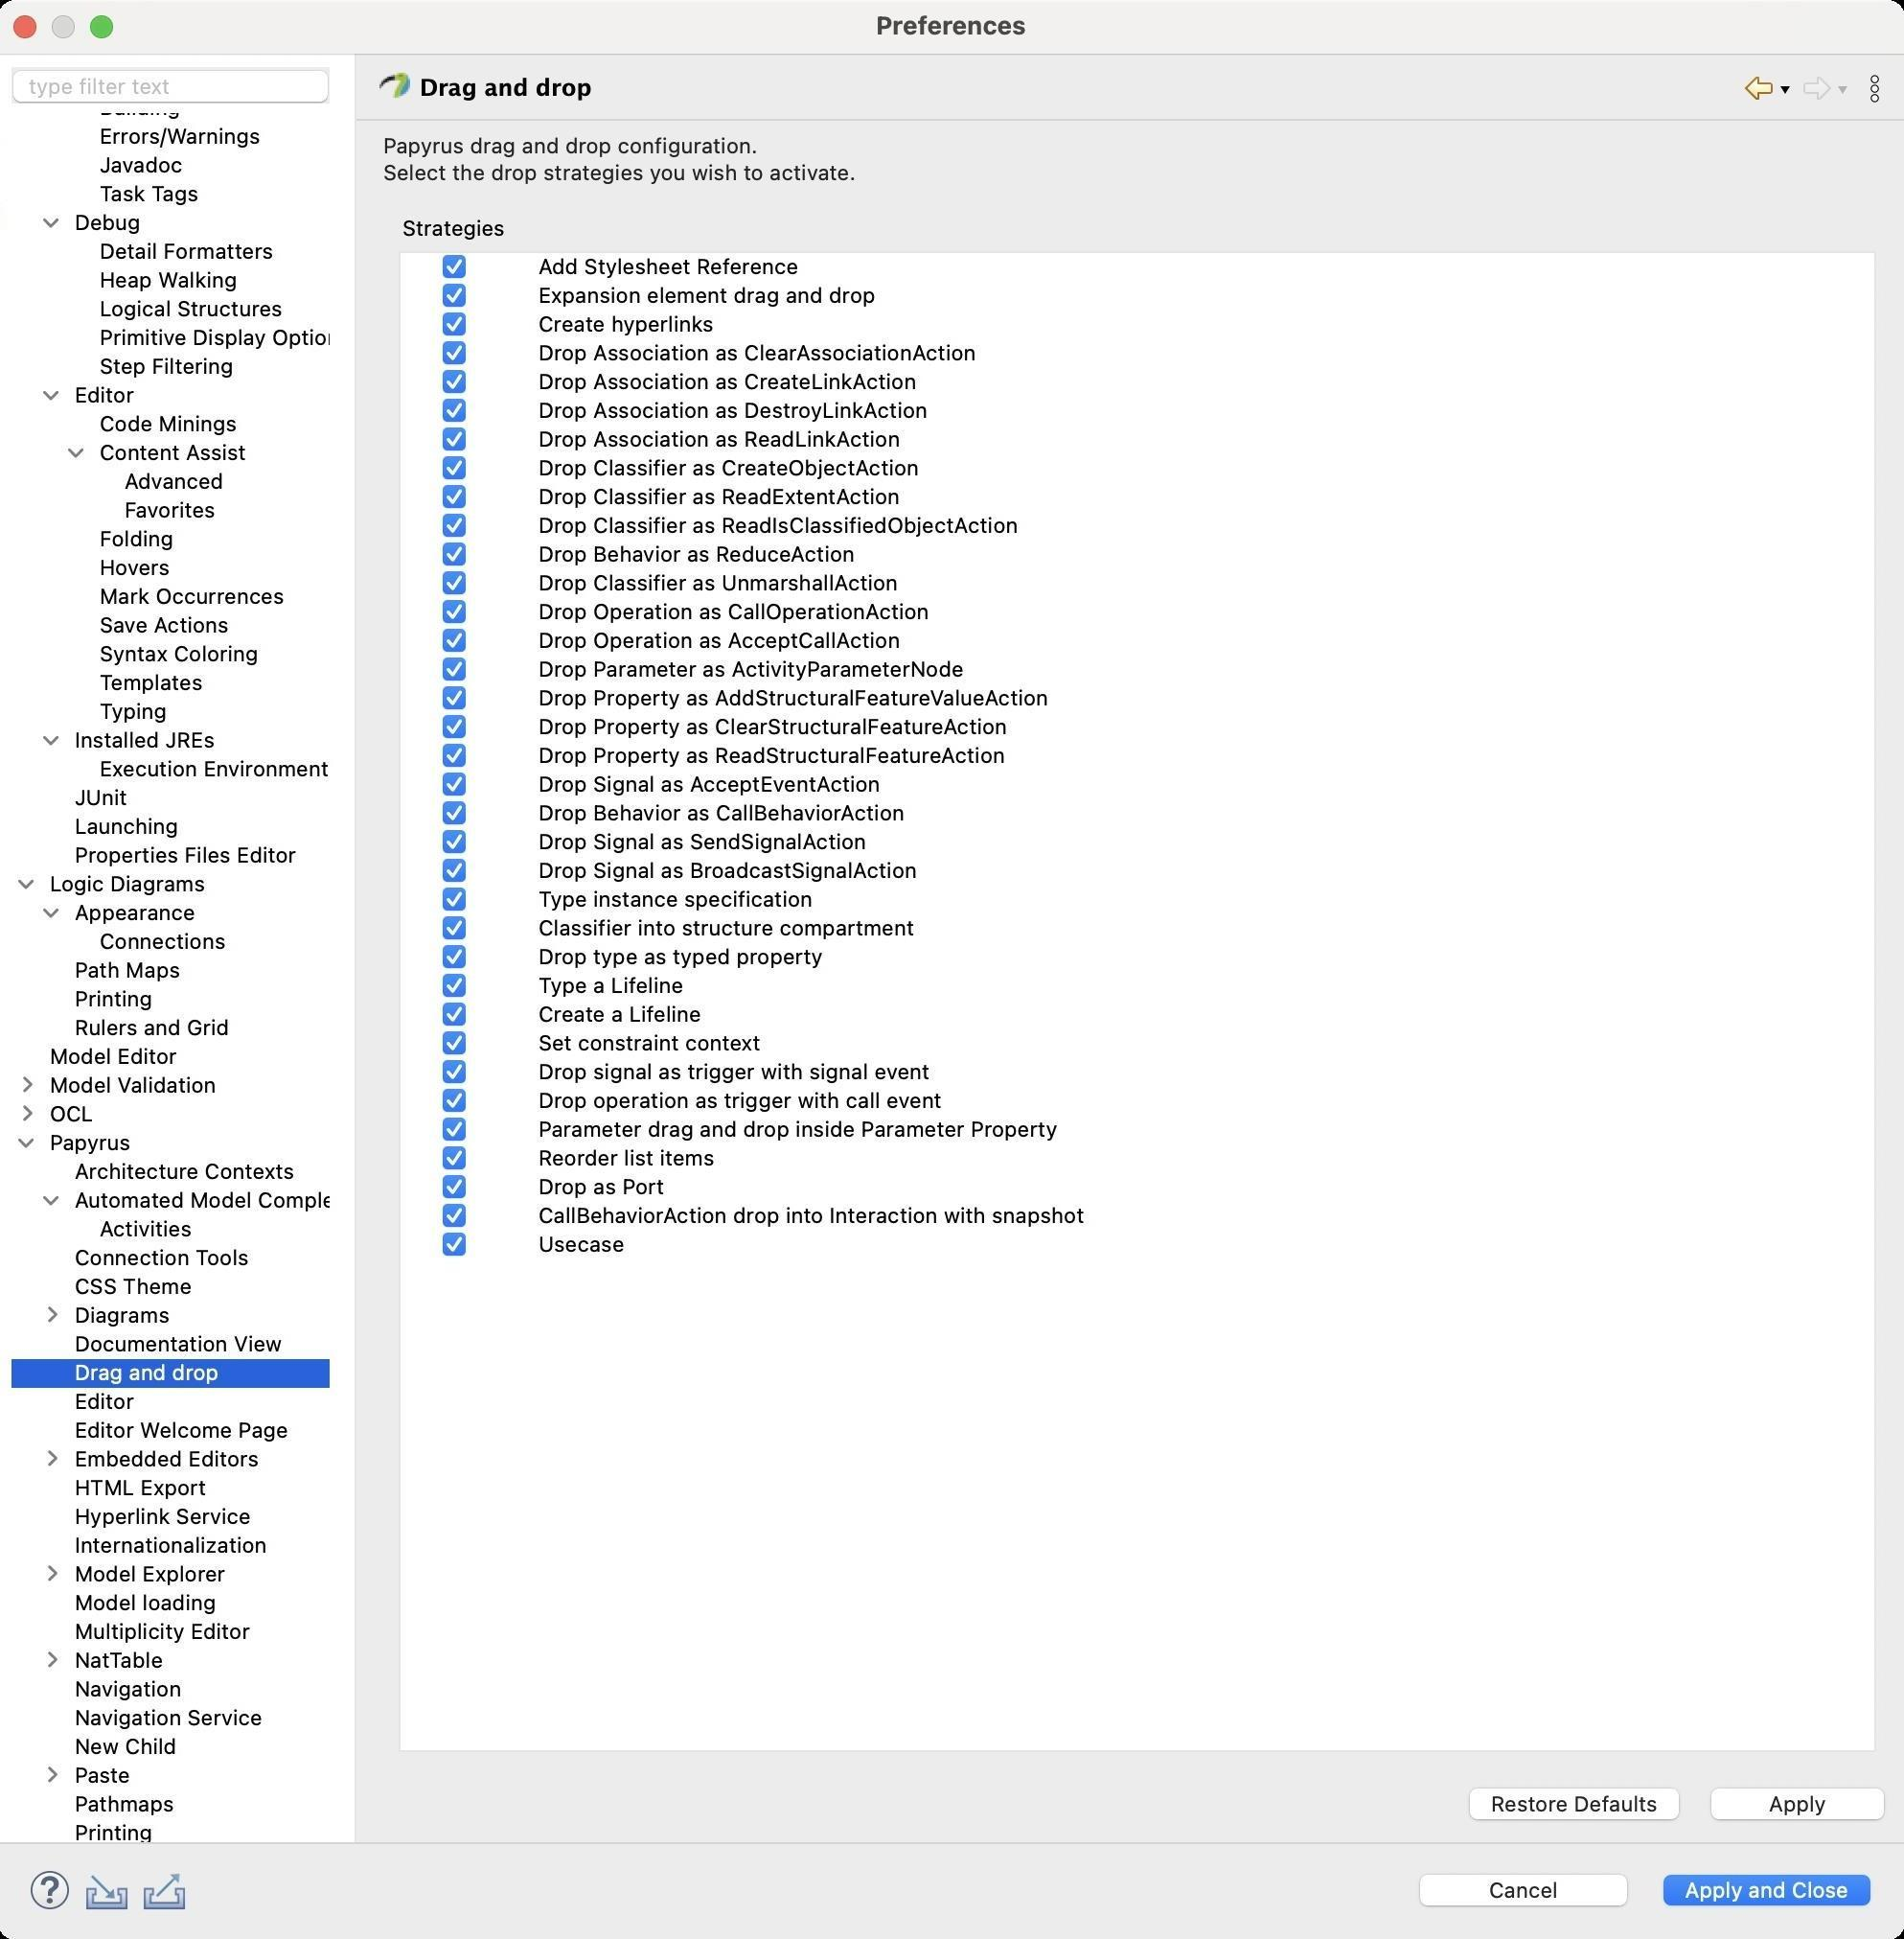
Accessibility tree:
{"name": "Preferences", "role": "AXWindow", "description": null, "role_description": "standard window", "value": null, "position": "480.00;38.00", "size": "995;1012", "children": [{"name": "Apply_and_Close", "role": "AXButton", "description": null, "role_description": "button", "value": null, "position": "863.00;974.00", "size": "120;27", "children": []}, {"name": "Cancel", "role": "AXButton", "description": null, "role_description": "button", "value": null, "position": "736.00;974.00", "size": "120;27", "children": []}, {"name": null, "role": "AXToolbar", "description": null, "role_description": "toolbar", "value": null, "position": "12.00;972.00", "size": "90;30", "children": [{"name": "Help", "role": "AXCheckBox", "description": null, "role_description": "checkbox", "value": 0, "position": "12.00;972.00", "size": "30;30", "children": []}, {"name": "Import", "role": "AXButton", "description": null, "role_description": "button", "value": null, "position": "42.00;972.00", "size": "30;30", "children": []}, {"name": "Export", "role": "AXButton", "description": null, "role_description": "button", "value": null, "position": "72.00;972.00", "size": "30;30", "children": []}]}, {"name": null, "role": "AXScrollArea", "description": null, "role_description": "scroll area", "value": null, "position": "199.00;69.00", "size": "791;887", "children": [{"name": "Apply", "role": "AXButton", "description": null, "role_description": "button", "value": null, "position": "888.00;929.00", "size": "102;27", "children": []}, {"name": "Restore_Defaults", "role": "AXButton", "description": null, "role_description": "button", "value": null, "position": "762.00;929.00", "size": "121;27", "children": []}, {"name": null, "role": "AXScrollArea", "description": null, "role_description": "scroll area", "value": null, "position": "209.00;131.00", "size": "771;783", "children": [{"name": null, "role": "AXOutline", "description": null, "role_description": "outline", "value": null, "position": "210.00;132.00", "size": "769;781", "children": [{"name": null, "role": "AXRow", "description": null, "role_description": "outline row", "value": null, "position": "210.00;132.00", "size": "769;15", "children": [{"name": null, "role": "AXStaticText", "description": null, "role_description": "text", "value": "", "position": "228.00;132.00", "size": "51;14", "children": []}, {"name": null, "role": "AXStaticText", "description": null, "role_description": "text", "value": "Add Stylesheet Reference", "position": "280.00;132.00", "size": "698;14", "children": []}]}, {"name": null, "role": "AXRow", "description": null, "role_description": "outline row", "value": null, "position": "210.00;147.00", "size": "769;15", "children": [{"name": null, "role": "AXStaticText", "description": null, "role_description": "text", "value": "", "position": "228.00;147.00", "size": "51;14", "children": []}, {"name": null, "role": "AXStaticText", "description": null, "role_description": "text", "value": "Expansion element drag and drop", "position": "280.00;147.00", "size": "698;14", "children": []}]}, {"name": null, "role": "AXRow", "description": null, "role_description": "outline row", "value": null, "position": "210.00;162.00", "size": "769;15", "children": [{"name": null, "role": "AXStaticText", "description": null, "role_description": "text", "value": "", "position": "228.00;162.00", "size": "51;14", "children": []}, {"name": null, "role": "AXStaticText", "description": null, "role_description": "text", "value": "Create hyperlinks", "position": "280.00;162.00", "size": "698;14", "children": []}]}, {"name": null, "role": "AXRow", "description": null, "role_description": "outline row", "value": null, "position": "210.00;177.00", "size": "769;15", "children": [{"name": null, "role": "AXStaticText", "description": null, "role_description": "text", "value": "", "position": "228.00;177.00", "size": "51;14", "children": []}, {"name": null, "role": "AXStaticText", "description": null, "role_description": "text", "value": "Drop Association as ClearAssociationAction", "position": "280.00;177.00", "size": "698;14", "children": []}]}, {"name": null, "role": "AXRow", "description": null, "role_description": "outline row", "value": null, "position": "210.00;192.00", "size": "769;15", "children": [{"name": null, "role": "AXStaticText", "description": null, "role_description": "text", "value": "", "position": "228.00;192.00", "size": "51;14", "children": []}, {"name": null, "role": "AXStaticText", "description": null, "role_description": "text", "value": "Drop Association as CreateLinkAction", "position": "280.00;192.00", "size": "698;14", "children": []}]}, {"name": null, "role": "AXRow", "description": null, "role_description": "outline row", "value": null, "position": "210.00;207.00", "size": "769;15", "children": [{"name": null, "role": "AXStaticText", "description": null, "role_description": "text", "value": "", "position": "228.00;207.00", "size": "51;14", "children": []}, {"name": null, "role": "AXStaticText", "description": null, "role_description": "text", "value": "Drop Association as DestroyLinkAction", "position": "280.00;207.00", "size": "698;14", "children": []}]}, {"name": null, "role": "AXRow", "description": null, "role_description": "outline row", "value": null, "position": "210.00;222.00", "size": "769;15", "children": [{"name": null, "role": "AXStaticText", "description": null, "role_description": "text", "value": "", "position": "228.00;222.00", "size": "51;14", "children": []}, {"name": null, "role": "AXStaticText", "description": null, "role_description": "text", "value": "Drop Association as ReadLinkAction", "position": "280.00;222.00", "size": "698;14", "children": []}]}, {"name": null, "role": "AXRow", "description": null, "role_description": "outline row", "value": null, "position": "210.00;237.00", "size": "769;15", "children": [{"name": null, "role": "AXStaticText", "description": null, "role_description": "text", "value": "", "position": "228.00;237.00", "size": "51;14", "children": []}, {"name": null, "role": "AXStaticText", "description": null, "role_description": "text", "value": "Drop Classifier as CreateObjectAction", "position": "280.00;237.00", "size": "698;14", "children": []}]}, {"name": null, "role": "AXRow", "description": null, "role_description": "outline row", "value": null, "position": "210.00;252.00", "size": "769;15", "children": [{"name": null, "role": "AXStaticText", "description": null, "role_description": "text", "value": "", "position": "228.00;252.00", "size": "51;14", "children": []}, {"name": null, "role": "AXStaticText", "description": null, "role_description": "text", "value": "Drop Classifier as ReadExtentAction", "position": "280.00;252.00", "size": "698;14", "children": []}]}, {"name": null, "role": "AXRow", "description": null, "role_description": "outline row", "value": null, "position": "210.00;267.00", "size": "769;15", "children": [{"name": null, "role": "AXStaticText", "description": null, "role_description": "text", "value": "", "position": "228.00;267.00", "size": "51;14", "children": []}, {"name": null, "role": "AXStaticText", "description": null, "role_description": "text", "value": "Drop Classifier as ReadIsClassifiedObjectAction", "position": "280.00;267.00", "size": "698;14", "children": []}]}, {"name": null, "role": "AXRow", "description": null, "role_description": "outline row", "value": null, "position": "210.00;282.00", "size": "769;15", "children": [{"name": null, "role": "AXStaticText", "description": null, "role_description": "text", "value": "", "position": "228.00;282.00", "size": "51;14", "children": []}, {"name": null, "role": "AXStaticText", "description": null, "role_description": "text", "value": "Drop Behavior as ReduceAction", "position": "280.00;282.00", "size": "698;14", "children": []}]}, {"name": null, "role": "AXRow", "description": null, "role_description": "outline row", "value": null, "position": "210.00;297.00", "size": "769;15", "children": [{"name": null, "role": "AXStaticText", "description": null, "role_description": "text", "value": "", "position": "228.00;297.00", "size": "51;14", "children": []}, {"name": null, "role": "AXStaticText", "description": null, "role_description": "text", "value": "Drop Classifier as UnmarshallAction", "position": "280.00;297.00", "size": "698;14", "children": []}]}, {"name": null, "role": "AXRow", "description": null, "role_description": "outline row", "value": null, "position": "210.00;312.00", "size": "769;15", "children": [{"name": null, "role": "AXStaticText", "description": null, "role_description": "text", "value": "", "position": "228.00;312.00", "size": "51;14", "children": []}, {"name": null, "role": "AXStaticText", "description": null, "role_description": "text", "value": "Drop Operation as CallOperationAction", "position": "280.00;312.00", "size": "698;14", "children": []}]}, {"name": null, "role": "AXRow", "description": null, "role_description": "outline row", "value": null, "position": "210.00;327.00", "size": "769;15", "children": [{"name": null, "role": "AXStaticText", "description": null, "role_description": "text", "value": "", "position": "228.00;327.00", "size": "51;14", "children": []}, {"name": null, "role": "AXStaticText", "description": null, "role_description": "text", "value": "Drop Operation as AcceptCallAction", "position": "280.00;327.00", "size": "698;14", "children": []}]}, {"name": null, "role": "AXRow", "description": null, "role_description": "outline row", "value": null, "position": "210.00;342.00", "size": "769;15", "children": [{"name": null, "role": "AXStaticText", "description": null, "role_description": "text", "value": "", "position": "228.00;342.00", "size": "51;14", "children": []}, {"name": null, "role": "AXStaticText", "description": null, "role_description": "text", "value": "Drop Parameter as ActivityParameterNode", "position": "280.00;342.00", "size": "698;14", "children": []}]}, {"name": null, "role": "AXRow", "description": null, "role_description": "outline row", "value": null, "position": "210.00;357.00", "size": "769;15", "children": [{"name": null, "role": "AXStaticText", "description": null, "role_description": "text", "value": "", "position": "228.00;357.00", "size": "51;14", "children": []}, {"name": null, "role": "AXStaticText", "description": null, "role_description": "text", "value": "Drop Property as AddStructuralFeatureValueAction", "position": "280.00;357.00", "size": "698;14", "children": []}]}, {"name": null, "role": "AXRow", "description": null, "role_description": "outline row", "value": null, "position": "210.00;372.00", "size": "769;15", "children": [{"name": null, "role": "AXStaticText", "description": null, "role_description": "text", "value": "", "position": "228.00;372.00", "size": "51;14", "children": []}, {"name": null, "role": "AXStaticText", "description": null, "role_description": "text", "value": "Drop Property as ClearStructuralFeatureAction", "position": "280.00;372.00", "size": "698;14", "children": []}]}, {"name": null, "role": "AXRow", "description": null, "role_description": "outline row", "value": null, "position": "210.00;387.00", "size": "769;15", "children": [{"name": null, "role": "AXStaticText", "description": null, "role_description": "text", "value": "", "position": "228.00;387.00", "size": "51;14", "children": []}, {"name": null, "role": "AXStaticText", "description": null, "role_description": "text", "value": "Drop Property as ReadStructuralFeatureAction", "position": "280.00;387.00", "size": "698;14", "children": []}]}, {"name": null, "role": "AXRow", "description": null, "role_description": "outline row", "value": null, "position": "210.00;402.00", "size": "769;15", "children": [{"name": null, "role": "AXStaticText", "description": null, "role_description": "text", "value": "", "position": "228.00;402.00", "size": "51;14", "children": []}, {"name": null, "role": "AXStaticText", "description": null, "role_description": "text", "value": "Drop Signal as AcceptEventAction", "position": "280.00;402.00", "size": "698;14", "children": []}]}, {"name": null, "role": "AXRow", "description": null, "role_description": "outline row", "value": null, "position": "210.00;417.00", "size": "769;15", "children": [{"name": null, "role": "AXStaticText", "description": null, "role_description": "text", "value": "", "position": "228.00;417.00", "size": "51;14", "children": []}, {"name": null, "role": "AXStaticText", "description": null, "role_description": "text", "value": "Drop Behavior as CallBehaviorAction", "position": "280.00;417.00", "size": "698;14", "children": []}]}, {"name": null, "role": "AXRow", "description": null, "role_description": "outline row", "value": null, "position": "210.00;432.00", "size": "769;15", "children": [{"name": null, "role": "AXStaticText", "description": null, "role_description": "text", "value": "", "position": "228.00;432.00", "size": "51;14", "children": []}, {"name": null, "role": "AXStaticText", "description": null, "role_description": "text", "value": "Drop Signal as SendSignalAction", "position": "280.00;432.00", "size": "698;14", "children": []}]}, {"name": null, "role": "AXRow", "description": null, "role_description": "outline row", "value": null, "position": "210.00;447.00", "size": "769;15", "children": [{"name": null, "role": "AXStaticText", "description": null, "role_description": "text", "value": "", "position": "228.00;447.00", "size": "51;14", "children": []}, {"name": null, "role": "AXStaticText", "description": null, "role_description": "text", "value": "Drop Signal as BroadcastSignalAction", "position": "280.00;447.00", "size": "698;14", "children": []}]}, {"name": null, "role": "AXRow", "description": null, "role_description": "outline row", "value": null, "position": "210.00;462.00", "size": "769;15", "children": [{"name": null, "role": "AXStaticText", "description": null, "role_description": "text", "value": "", "position": "228.00;462.00", "size": "51;14", "children": []}, {"name": null, "role": "AXStaticText", "description": null, "role_description": "text", "value": "Type instance specification", "position": "280.00;462.00", "size": "698;14", "children": []}]}, {"name": null, "role": "AXRow", "description": null, "role_description": "outline row", "value": null, "position": "210.00;477.00", "size": "769;15", "children": [{"name": null, "role": "AXStaticText", "description": null, "role_description": "text", "value": "", "position": "228.00;477.00", "size": "51;14", "children": []}, {"name": null, "role": "AXStaticText", "description": null, "role_description": "text", "value": "Classifier into structure compartment", "position": "280.00;477.00", "size": "698;14", "children": []}]}, {"name": null, "role": "AXRow", "description": null, "role_description": "outline row", "value": null, "position": "210.00;492.00", "size": "769;15", "children": [{"name": null, "role": "AXStaticText", "description": null, "role_description": "text", "value": "", "position": "228.00;492.00", "size": "51;14", "children": []}, {"name": null, "role": "AXStaticText", "description": null, "role_description": "text", "value": "Drop type as typed property", "position": "280.00;492.00", "size": "698;14", "children": []}]}, {"name": null, "role": "AXRow", "description": null, "role_description": "outline row", "value": null, "position": "210.00;507.00", "size": "769;15", "children": [{"name": null, "role": "AXStaticText", "description": null, "role_description": "text", "value": "", "position": "228.00;507.00", "size": "51;14", "children": []}, {"name": null, "role": "AXStaticText", "description": null, "role_description": "text", "value": "Type a Lifeline", "position": "280.00;507.00", "size": "698;14", "children": []}]}, {"name": null, "role": "AXRow", "description": null, "role_description": "outline row", "value": null, "position": "210.00;522.00", "size": "769;15", "children": [{"name": null, "role": "AXStaticText", "description": null, "role_description": "text", "value": "", "position": "228.00;522.00", "size": "51;14", "children": []}, {"name": null, "role": "AXStaticText", "description": null, "role_description": "text", "value": "Create a Lifeline", "position": "280.00;522.00", "size": "698;14", "children": []}]}, {"name": null, "role": "AXRow", "description": null, "role_description": "outline row", "value": null, "position": "210.00;537.00", "size": "769;15", "children": [{"name": null, "role": "AXStaticText", "description": null, "role_description": "text", "value": "", "position": "228.00;537.00", "size": "51;14", "children": []}, {"name": null, "role": "AXStaticText", "description": null, "role_description": "text", "value": "Set constraint context", "position": "280.00;537.00", "size": "698;14", "children": []}]}, {"name": null, "role": "AXRow", "description": null, "role_description": "outline row", "value": null, "position": "210.00;552.00", "size": "769;15", "children": [{"name": null, "role": "AXStaticText", "description": null, "role_description": "text", "value": "", "position": "228.00;552.00", "size": "51;14", "children": []}, {"name": null, "role": "AXStaticText", "description": null, "role_description": "text", "value": "Drop signal as trigger with signal event", "position": "280.00;552.00", "size": "698;14", "children": []}]}, {"name": null, "role": "AXRow", "description": null, "role_description": "outline row", "value": null, "position": "210.00;567.00", "size": "769;15", "children": [{"name": null, "role": "AXStaticText", "description": null, "role_description": "text", "value": "", "position": "228.00;567.00", "size": "51;14", "children": []}, {"name": null, "role": "AXStaticText", "description": null, "role_description": "text", "value": "Drop operation as trigger with call event", "position": "280.00;567.00", "size": "698;14", "children": []}]}, {"name": null, "role": "AXRow", "description": null, "role_description": "outline row", "value": null, "position": "210.00;582.00", "size": "769;15", "children": [{"name": null, "role": "AXStaticText", "description": null, "role_description": "text", "value": "", "position": "228.00;582.00", "size": "51;14", "children": []}, {"name": null, "role": "AXStaticText", "description": null, "role_description": "text", "value": "Parameter drag and drop inside Parameter Property", "position": "280.00;582.00", "size": "698;14", "children": []}]}, {"name": null, "role": "AXRow", "description": null, "role_description": "outline row", "value": null, "position": "210.00;597.00", "size": "769;15", "children": [{"name": null, "role": "AXStaticText", "description": null, "role_description": "text", "value": "", "position": "228.00;597.00", "size": "51;14", "children": []}, {"name": null, "role": "AXStaticText", "description": null, "role_description": "text", "value": "Reorder list items", "position": "280.00;597.00", "size": "698;14", "children": []}]}, {"name": null, "role": "AXRow", "description": null, "role_description": "outline row", "value": null, "position": "210.00;612.00", "size": "769;15", "children": [{"name": null, "role": "AXStaticText", "description": null, "role_description": "text", "value": "", "position": "228.00;612.00", "size": "51;14", "children": []}, {"name": null, "role": "AXStaticText", "description": null, "role_description": "text", "value": "Drop as Port", "position": "280.00;612.00", "size": "698;14", "children": []}]}, {"name": null, "role": "AXRow", "description": null, "role_description": "outline row", "value": null, "position": "210.00;627.00", "size": "769;15", "children": [{"name": null, "role": "AXStaticText", "description": null, "role_description": "text", "value": "", "position": "228.00;627.00", "size": "51;14", "children": []}, {"name": null, "role": "AXStaticText", "description": null, "role_description": "text", "value": "CallBehaviorAction drop into Interaction with snapshot", "position": "280.00;627.00", "size": "698;14", "children": []}]}, {"name": null, "role": "AXRow", "description": null, "role_description": "outline row", "value": null, "position": "210.00;642.00", "size": "769;15", "children": [{"name": null, "role": "AXStaticText", "description": null, "role_description": "text", "value": "", "position": "228.00;642.00", "size": "51;14", "children": []}, {"name": null, "role": "AXStaticText", "description": null, "role_description": "text", "value": "Usecase", "position": "280.00;642.00", "size": "698;14", "children": []}]}, {"name": null, "role": "AXColumn", "description": null, "role_description": "column", "value": null, "position": "210.00;132.00", "size": "70;781", "children": []}, {"name": null, "role": "AXColumn", "description": null, "role_description": "column", "value": null, "position": "280.00;132.00", "size": "699;781", "children": []}]}]}, {"name": null, "role": "AXStaticText", "description": null, "role_description": "text", "value": "Strategies", "position": "209.00;112.00", "size": "766;14", "children": []}, {"name": null, "role": "AXStaticText", "description": null, "role_description": "text", "value": "Papyrus drag and drop configuration.\nSelect the drop strategies you wish to activate.", "position": "199.00;69.00", "size": "791;28", "children": []}]}, {"name": null, "role": "AXToolbar", "description": "", "role_description": "toolbar", "value": null, "position": "908.00;35.00", "size": "82;22", "children": [{"name": "Back_to_Documentation_View", "role": "AXMenuButton", "description": null, "role_description": "menu button", "value": null, "position": "908.00;35.00", "size": "22;22", "children": []}, {"name": "Forward", "role": "AXMenuButton", "description": null, "role_description": "menu button", "value": null, "position": "938.00;35.00", "size": "22;22", "children": []}, {"name": "Additional_Dialog_Actions", "role": "AXButton", "description": null, "role_description": "button", "value": null, "position": "968.00;35.00", "size": "22;22", "children": []}]}, {"name": null, "role": "AXStaticText", "description": "", "role_description": "text", "value": "Drag and drop", "position": "196.00;35.00", "size": "705;21", "children": []}, {"name": null, "role": "AXSplitter", "description": null, "role_description": "splitter", "value": 180, "position": "180.00;28.00", "size": "5;933", "children": []}, {"name": null, "role": "AXScrollArea", "description": null, "role_description": "scroll area", "value": null, "position": "7.00;59.00", "size": "166;902", "children": [{"name": null, "role": "AXOutline", "description": null, "role_description": "outline", "value": null, "position": "7.00;-161.00", "size": "189;1305", "children": [{"name": null, "role": "AXRow", "description": null, "role_description": "outline row", "value": null, "position": "7.00;-161.00", "size": "189;15", "children": [{"name": null, "role": "AXGroup", "description": null, "role_description": "group", "value": null, "position": "7.00;-161.00", "size": "189;15", "children": [{"name": null, "role": "AXDisclosureTriangle", "description": null, "role_description": "disclosure triangle", "value": 0, "position": "9.00;-161.00", "size": "12;14", "children": []}, {"name": null, "role": "AXStaticText", "description": null, "role_description": "text", "value": "General", "position": "25.00;-161.00", "size": "170;14", "children": []}]}]}, {"name": null, "role": "AXRow", "description": null, "role_description": "outline row", "value": null, "position": "7.00;-146.00", "size": "189;15", "children": [{"name": null, "role": "AXGroup", "description": null, "role_description": "group", "value": null, "position": "7.00;-146.00", "size": "189;15", "children": [{"name": null, "role": "AXDisclosureTriangle", "description": null, "role_description": "disclosure triangle", "value": 0, "position": "9.00;-146.00", "size": "12;14", "children": []}, {"name": null, "role": "AXStaticText", "description": null, "role_description": "text", "value": "Alf", "position": "25.00;-146.00", "size": "170;14", "children": []}]}]}, {"name": null, "role": "AXRow", "description": null, "role_description": "outline row", "value": null, "position": "7.00;-131.00", "size": "189;15", "children": [{"name": null, "role": "AXGroup", "description": null, "role_description": "group", "value": null, "position": "7.00;-131.00", "size": "189;15", "children": [{"name": null, "role": "AXDisclosureTriangle", "description": null, "role_description": "disclosure triangle", "value": 0, "position": "9.00;-131.00", "size": "12;14", "children": []}, {"name": null, "role": "AXStaticText", "description": null, "role_description": "text", "value": "Ant", "position": "25.00;-131.00", "size": "170;14", "children": []}]}]}, {"name": null, "role": "AXRow", "description": null, "role_description": "outline row", "value": null, "position": "7.00;-116.00", "size": "189;15", "children": [{"name": null, "role": "AXGroup", "description": null, "role_description": "group", "value": null, "position": "7.00;-116.00", "size": "189;15", "children": [{"name": null, "role": "AXDisclosureTriangle", "description": null, "role_description": "disclosure triangle", "value": 0, "position": "9.00;-116.00", "size": "12;14", "children": []}, {"name": null, "role": "AXStaticText", "description": null, "role_description": "text", "value": "Context", "position": "25.00;-116.00", "size": "170;14", "children": []}]}]}, {"name": null, "role": "AXRow", "description": null, "role_description": "outline row", "value": null, "position": "7.00;-101.00", "size": "189;15", "children": [{"name": null, "role": "AXGroup", "description": null, "role_description": "group", "value": null, "position": "7.00;-101.00", "size": "189;15", "children": [{"name": null, "role": "AXDisclosureTriangle", "description": null, "role_description": "disclosure triangle", "value": 0, "position": "9.00;-101.00", "size": "12;14", "children": []}, {"name": null, "role": "AXStaticText", "description": null, "role_description": "text", "value": "CSS", "position": "25.00;-101.00", "size": "170;14", "children": []}]}]}, {"name": null, "role": "AXRow", "description": null, "role_description": "outline row", "value": null, "position": "7.00;-86.00", "size": "189;15", "children": [{"name": null, "role": "AXGroup", "description": null, "role_description": "group", "value": null, "position": "7.00;-86.00", "size": "189;15", "children": [{"name": null, "role": "AXDisclosureTriangle", "description": null, "role_description": "disclosure triangle", "value": 0, "position": "9.00;-86.00", "size": "12;14", "children": []}, {"name": null, "role": "AXStaticText", "description": null, "role_description": "text", "value": "EMF Compare", "position": "25.00;-86.00", "size": "170;14", "children": []}]}]}, {"name": null, "role": "AXRow", "description": null, "role_description": "outline row", "value": null, "position": "7.00;-71.00", "size": "189;15", "children": [{"name": null, "role": "AXGroup", "description": null, "role_description": "group", "value": null, "position": "7.00;-71.00", "size": "189;15", "children": [{"name": null, "role": "AXDisclosureTriangle", "description": null, "role_description": "disclosure triangle", "value": 0, "position": "9.00;-71.00", "size": "12;14", "children": []}, {"name": null, "role": "AXStaticText", "description": null, "role_description": "text", "value": "Help", "position": "25.00;-71.00", "size": "170;14", "children": []}]}]}, {"name": null, "role": "AXRow", "description": null, "role_description": "outline row", "value": null, "position": "7.00;-56.00", "size": "189;15", "children": [{"name": null, "role": "AXGroup", "description": null, "role_description": "group", "value": null, "position": "7.00;-56.00", "size": "189;15", "children": [{"name": null, "role": "AXDisclosureTriangle", "description": null, "role_description": "disclosure triangle", "value": 0, "position": "9.00;-56.00", "size": "12;14", "children": []}, {"name": null, "role": "AXStaticText", "description": null, "role_description": "text", "value": "Install/Update", "position": "25.00;-56.00", "size": "170;14", "children": []}]}]}, {"name": null, "role": "AXRow", "description": null, "role_description": "outline row", "value": null, "position": "7.00;-41.00", "size": "189;15", "children": [{"name": null, "role": "AXGroup", "description": null, "role_description": "group", "value": null, "position": "7.00;-41.00", "size": "189;15", "children": [{"name": null, "role": "AXDisclosureTriangle", "description": null, "role_description": "disclosure triangle", "value": 1, "position": "9.00;-41.00", "size": "12;14", "children": []}, {"name": null, "role": "AXStaticText", "description": null, "role_description": "text", "value": "Java", "position": "25.00;-41.00", "size": "170;14", "children": []}]}]}, {"name": null, "role": "AXRow", "description": null, "role_description": "outline row", "value": null, "position": "7.00;-26.00", "size": "189;15", "children": [{"name": null, "role": "AXGroup", "description": null, "role_description": "group", "value": null, "position": "7.00;-26.00", "size": "189;15", "children": [{"name": null, "role": "AXDisclosureTriangle", "description": null, "role_description": "disclosure triangle", "value": 0, "position": "22.00;-26.00", "size": "12;14", "children": []}, {"name": null, "role": "AXStaticText", "description": null, "role_description": "text", "value": "Appearance", "position": "38.00;-26.00", "size": "157;14", "children": []}]}]}, {"name": null, "role": "AXRow", "description": null, "role_description": "outline row", "value": null, "position": "7.00;-11.00", "size": "189;15", "children": [{"name": null, "role": "AXGroup", "description": null, "role_description": "group", "value": null, "position": "7.00;-11.00", "size": "189;15", "children": [{"name": null, "role": "AXDisclosureTriangle", "description": null, "role_description": "disclosure triangle", "value": 0, "position": "22.00;-11.00", "size": "12;14", "children": []}, {"name": null, "role": "AXStaticText", "description": null, "role_description": "text", "value": "Build Path", "position": "38.00;-11.00", "size": "157;14", "children": []}]}]}, {"name": null, "role": "AXRow", "description": null, "role_description": "outline row", "value": null, "position": "7.00;4.00", "size": "189;15", "children": [{"name": null, "role": "AXStaticText", "description": null, "role_description": "text", "value": "Bytecode Outline", "position": "38.00;4.00", "size": "157;14", "children": []}]}, {"name": null, "role": "AXRow", "description": null, "role_description": "outline row", "value": null, "position": "7.00;19.00", "size": "189;15", "children": [{"name": null, "role": "AXGroup", "description": null, "role_description": "group", "value": null, "position": "7.00;19.00", "size": "189;15", "children": [{"name": null, "role": "AXDisclosureTriangle", "description": null, "role_description": "disclosure triangle", "value": 0, "position": "22.00;19.00", "size": "12;14", "children": []}, {"name": null, "role": "AXStaticText", "description": null, "role_description": "text", "value": "Code Style", "position": "38.00;19.00", "size": "157;14", "children": []}]}]}, {"name": null, "role": "AXRow", "description": null, "role_description": "outline row", "value": null, "position": "7.00;34.00", "size": "189;15", "children": [{"name": null, "role": "AXGroup", "description": null, "role_description": "group", "value": null, "position": "7.00;34.00", "size": "189;15", "children": [{"name": null, "role": "AXDisclosureTriangle", "description": null, "role_description": "disclosure triangle", "value": 1, "position": "22.00;34.00", "size": "12;14", "children": []}, {"name": null, "role": "AXStaticText", "description": null, "role_description": "text", "value": "Compiler", "position": "38.00;34.00", "size": "157;14", "children": []}]}]}, {"name": null, "role": "AXRow", "description": null, "role_description": "outline row", "value": null, "position": "7.00;49.00", "size": "189;15", "children": [{"name": null, "role": "AXStaticText", "description": null, "role_description": "text", "value": "Building", "position": "51.00;49.00", "size": "144;14", "children": []}]}, {"name": null, "role": "AXRow", "description": null, "role_description": "outline row", "value": null, "position": "7.00;64.00", "size": "189;15", "children": [{"name": null, "role": "AXStaticText", "description": null, "role_description": "text", "value": "Errors/Warnings", "position": "51.00;64.00", "size": "144;14", "children": []}]}, {"name": null, "role": "AXRow", "description": null, "role_description": "outline row", "value": null, "position": "7.00;79.00", "size": "189;15", "children": [{"name": null, "role": "AXStaticText", "description": null, "role_description": "text", "value": "Javadoc", "position": "51.00;79.00", "size": "144;14", "children": []}]}, {"name": null, "role": "AXRow", "description": null, "role_description": "outline row", "value": null, "position": "7.00;94.00", "size": "189;15", "children": [{"name": null, "role": "AXStaticText", "description": null, "role_description": "text", "value": "Task Tags", "position": "51.00;94.00", "size": "144;14", "children": []}]}, {"name": null, "role": "AXRow", "description": null, "role_description": "outline row", "value": null, "position": "7.00;109.00", "size": "189;15", "children": [{"name": null, "role": "AXGroup", "description": null, "role_description": "group", "value": null, "position": "7.00;109.00", "size": "189;15", "children": [{"name": null, "role": "AXDisclosureTriangle", "description": null, "role_description": "disclosure triangle", "value": 1, "position": "22.00;109.00", "size": "12;14", "children": []}, {"name": null, "role": "AXStaticText", "description": null, "role_description": "text", "value": "Debug", "position": "38.00;109.00", "size": "157;14", "children": []}]}]}, {"name": null, "role": "AXRow", "description": null, "role_description": "outline row", "value": null, "position": "7.00;124.00", "size": "189;15", "children": [{"name": null, "role": "AXStaticText", "description": null, "role_description": "text", "value": "Detail Formatters", "position": "51.00;124.00", "size": "144;14", "children": []}]}, {"name": null, "role": "AXRow", "description": null, "role_description": "outline row", "value": null, "position": "7.00;139.00", "size": "189;15", "children": [{"name": null, "role": "AXStaticText", "description": null, "role_description": "text", "value": "Heap Walking", "position": "51.00;139.00", "size": "144;14", "children": []}]}, {"name": null, "role": "AXRow", "description": null, "role_description": "outline row", "value": null, "position": "7.00;154.00", "size": "189;15", "children": [{"name": null, "role": "AXStaticText", "description": null, "role_description": "text", "value": "Logical Structures", "position": "51.00;154.00", "size": "144;14", "children": []}]}, {"name": null, "role": "AXRow", "description": null, "role_description": "outline row", "value": null, "position": "7.00;169.00", "size": "189;15", "children": [{"name": null, "role": "AXStaticText", "description": null, "role_description": "text", "value": "Primitive Display Options", "position": "51.00;169.00", "size": "144;14", "children": []}]}, {"name": null, "role": "AXRow", "description": null, "role_description": "outline row", "value": null, "position": "7.00;184.00", "size": "189;15", "children": [{"name": null, "role": "AXStaticText", "description": null, "role_description": "text", "value": "Step Filtering", "position": "51.00;184.00", "size": "144;14", "children": []}]}, {"name": null, "role": "AXRow", "description": null, "role_description": "outline row", "value": null, "position": "7.00;199.00", "size": "189;15", "children": [{"name": null, "role": "AXGroup", "description": null, "role_description": "group", "value": null, "position": "7.00;199.00", "size": "189;15", "children": [{"name": null, "role": "AXDisclosureTriangle", "description": null, "role_description": "disclosure triangle", "value": 1, "position": "22.00;199.00", "size": "12;14", "children": []}, {"name": null, "role": "AXStaticText", "description": null, "role_description": "text", "value": "Editor", "position": "38.00;199.00", "size": "157;14", "children": []}]}]}, {"name": null, "role": "AXRow", "description": null, "role_description": "outline row", "value": null, "position": "7.00;214.00", "size": "189;15", "children": [{"name": null, "role": "AXStaticText", "description": null, "role_description": "text", "value": "Code Minings", "position": "51.00;214.00", "size": "144;14", "children": []}]}, {"name": null, "role": "AXRow", "description": null, "role_description": "outline row", "value": null, "position": "7.00;229.00", "size": "189;15", "children": [{"name": null, "role": "AXGroup", "description": null, "role_description": "group", "value": null, "position": "7.00;229.00", "size": "189;15", "children": [{"name": null, "role": "AXDisclosureTriangle", "description": null, "role_description": "disclosure triangle", "value": 1, "position": "35.00;229.00", "size": "12;14", "children": []}, {"name": null, "role": "AXStaticText", "description": null, "role_description": "text", "value": "Content Assist", "position": "51.00;229.00", "size": "144;14", "children": []}]}]}, {"name": null, "role": "AXRow", "description": null, "role_description": "outline row", "value": null, "position": "7.00;244.00", "size": "189;15", "children": [{"name": null, "role": "AXStaticText", "description": null, "role_description": "text", "value": "Advanced", "position": "64.00;244.00", "size": "131;14", "children": []}]}, {"name": null, "role": "AXRow", "description": null, "role_description": "outline row", "value": null, "position": "7.00;259.00", "size": "189;15", "children": [{"name": null, "role": "AXStaticText", "description": null, "role_description": "text", "value": "Favorites", "position": "64.00;259.00", "size": "131;14", "children": []}]}, {"name": null, "role": "AXRow", "description": null, "role_description": "outline row", "value": null, "position": "7.00;274.00", "size": "189;15", "children": [{"name": null, "role": "AXStaticText", "description": null, "role_description": "text", "value": "Folding", "position": "51.00;274.00", "size": "144;14", "children": []}]}, {"name": null, "role": "AXRow", "description": null, "role_description": "outline row", "value": null, "position": "7.00;289.00", "size": "189;15", "children": [{"name": null, "role": "AXStaticText", "description": null, "role_description": "text", "value": "Hovers", "position": "51.00;289.00", "size": "144;14", "children": []}]}, {"name": null, "role": "AXRow", "description": null, "role_description": "outline row", "value": null, "position": "7.00;304.00", "size": "189;15", "children": [{"name": null, "role": "AXStaticText", "description": null, "role_description": "text", "value": "Mark Occurrences", "position": "51.00;304.00", "size": "144;14", "children": []}]}, {"name": null, "role": "AXRow", "description": null, "role_description": "outline row", "value": null, "position": "7.00;319.00", "size": "189;15", "children": [{"name": null, "role": "AXStaticText", "description": null, "role_description": "text", "value": "Save Actions", "position": "51.00;319.00", "size": "144;14", "children": []}]}, {"name": null, "role": "AXRow", "description": null, "role_description": "outline row", "value": null, "position": "7.00;334.00", "size": "189;15", "children": [{"name": null, "role": "AXStaticText", "description": null, "role_description": "text", "value": "Syntax Coloring", "position": "51.00;334.00", "size": "144;14", "children": []}]}, {"name": null, "role": "AXRow", "description": null, "role_description": "outline row", "value": null, "position": "7.00;349.00", "size": "189;15", "children": [{"name": null, "role": "AXStaticText", "description": null, "role_description": "text", "value": "Templates", "position": "51.00;349.00", "size": "144;14", "children": []}]}, {"name": null, "role": "AXRow", "description": null, "role_description": "outline row", "value": null, "position": "7.00;364.00", "size": "189;15", "children": [{"name": null, "role": "AXStaticText", "description": null, "role_description": "text", "value": "Typing", "position": "51.00;364.00", "size": "144;14", "children": []}]}, {"name": null, "role": "AXRow", "description": null, "role_description": "outline row", "value": null, "position": "7.00;379.00", "size": "189;15", "children": [{"name": null, "role": "AXGroup", "description": null, "role_description": "group", "value": null, "position": "7.00;379.00", "size": "189;15", "children": [{"name": null, "role": "AXDisclosureTriangle", "description": null, "role_description": "disclosure triangle", "value": 1, "position": "22.00;379.00", "size": "12;14", "children": []}, {"name": null, "role": "AXStaticText", "description": null, "role_description": "text", "value": "Installed JREs", "position": "38.00;379.00", "size": "157;14", "children": []}]}]}, {"name": null, "role": "AXRow", "description": null, "role_description": "outline row", "value": null, "position": "7.00;394.00", "size": "189;15", "children": [{"name": null, "role": "AXStaticText", "description": null, "role_description": "text", "value": "Execution Environments", "position": "51.00;394.00", "size": "144;14", "children": []}]}, {"name": null, "role": "AXRow", "description": null, "role_description": "outline row", "value": null, "position": "7.00;409.00", "size": "189;15", "children": [{"name": null, "role": "AXStaticText", "description": null, "role_description": "text", "value": "JUnit", "position": "38.00;409.00", "size": "157;14", "children": []}]}, {"name": null, "role": "AXRow", "description": null, "role_description": "outline row", "value": null, "position": "7.00;424.00", "size": "189;15", "children": [{"name": null, "role": "AXStaticText", "description": null, "role_description": "text", "value": "Launching", "position": "38.00;424.00", "size": "157;14", "children": []}]}, {"name": null, "role": "AXRow", "description": null, "role_description": "outline row", "value": null, "position": "7.00;439.00", "size": "189;15", "children": [{"name": null, "role": "AXStaticText", "description": null, "role_description": "text", "value": "Properties Files Editor", "position": "38.00;439.00", "size": "157;14", "children": []}]}, {"name": null, "role": "AXRow", "description": null, "role_description": "outline row", "value": null, "position": "7.00;454.00", "size": "189;15", "children": [{"name": null, "role": "AXGroup", "description": null, "role_description": "group", "value": null, "position": "7.00;454.00", "size": "189;15", "children": [{"name": null, "role": "AXDisclosureTriangle", "description": null, "role_description": "disclosure triangle", "value": 1, "position": "9.00;454.00", "size": "12;14", "children": []}, {"name": null, "role": "AXStaticText", "description": null, "role_description": "text", "value": "Logic Diagrams", "position": "25.00;454.00", "size": "170;14", "children": []}]}]}, {"name": null, "role": "AXRow", "description": null, "role_description": "outline row", "value": null, "position": "7.00;469.00", "size": "189;15", "children": [{"name": null, "role": "AXGroup", "description": null, "role_description": "group", "value": null, "position": "7.00;469.00", "size": "189;15", "children": [{"name": null, "role": "AXDisclosureTriangle", "description": null, "role_description": "disclosure triangle", "value": 1, "position": "22.00;469.00", "size": "12;14", "children": []}, {"name": null, "role": "AXStaticText", "description": null, "role_description": "text", "value": "Appearance", "position": "38.00;469.00", "size": "157;14", "children": []}]}]}, {"name": null, "role": "AXRow", "description": null, "role_description": "outline row", "value": null, "position": "7.00;484.00", "size": "189;15", "children": [{"name": null, "role": "AXStaticText", "description": null, "role_description": "text", "value": "Connections", "position": "51.00;484.00", "size": "144;14", "children": []}]}, {"name": null, "role": "AXRow", "description": null, "role_description": "outline row", "value": null, "position": "7.00;499.00", "size": "189;15", "children": [{"name": null, "role": "AXStaticText", "description": null, "role_description": "text", "value": "Path Maps", "position": "38.00;499.00", "size": "157;14", "children": []}]}, {"name": null, "role": "AXRow", "description": null, "role_description": "outline row", "value": null, "position": "7.00;514.00", "size": "189;15", "children": [{"name": null, "role": "AXStaticText", "description": null, "role_description": "text", "value": "Printing", "position": "38.00;514.00", "size": "157;14", "children": []}]}, {"name": null, "role": "AXRow", "description": null, "role_description": "outline row", "value": null, "position": "7.00;529.00", "size": "189;15", "children": [{"name": null, "role": "AXStaticText", "description": null, "role_description": "text", "value": "Rulers and Grid", "position": "38.00;529.00", "size": "157;14", "children": []}]}, {"name": null, "role": "AXRow", "description": null, "role_description": "outline row", "value": null, "position": "7.00;544.00", "size": "189;15", "children": [{"name": null, "role": "AXStaticText", "description": null, "role_description": "text", "value": "Model Editor", "position": "25.00;544.00", "size": "170;14", "children": []}]}, {"name": null, "role": "AXRow", "description": null, "role_description": "outline row", "value": null, "position": "7.00;559.00", "size": "189;15", "children": [{"name": null, "role": "AXGroup", "description": null, "role_description": "group", "value": null, "position": "7.00;559.00", "size": "189;15", "children": [{"name": null, "role": "AXDisclosureTriangle", "description": null, "role_description": "disclosure triangle", "value": 0, "position": "9.00;559.00", "size": "12;14", "children": []}, {"name": null, "role": "AXStaticText", "description": null, "role_description": "text", "value": "Model Validation", "position": "25.00;559.00", "size": "170;14", "children": []}]}]}, {"name": null, "role": "AXRow", "description": null, "role_description": "outline row", "value": null, "position": "7.00;574.00", "size": "189;15", "children": [{"name": null, "role": "AXGroup", "description": null, "role_description": "group", "value": null, "position": "7.00;574.00", "size": "189;15", "children": [{"name": null, "role": "AXDisclosureTriangle", "description": null, "role_description": "disclosure triangle", "value": 0, "position": "9.00;574.00", "size": "12;14", "children": []}, {"name": null, "role": "AXStaticText", "description": null, "role_description": "text", "value": "OCL", "position": "25.00;574.00", "size": "170;14", "children": []}]}]}, {"name": null, "role": "AXRow", "description": null, "role_description": "outline row", "value": null, "position": "7.00;589.00", "size": "189;15", "children": [{"name": null, "role": "AXGroup", "description": null, "role_description": "group", "value": null, "position": "7.00;589.00", "size": "189;15", "children": [{"name": null, "role": "AXDisclosureTriangle", "description": null, "role_description": "disclosure triangle", "value": 1, "position": "9.00;589.00", "size": "12;14", "children": []}, {"name": null, "role": "AXStaticText", "description": null, "role_description": "text", "value": "Papyrus", "position": "25.00;589.00", "size": "170;14", "children": []}]}]}, {"name": null, "role": "AXRow", "description": null, "role_description": "outline row", "value": null, "position": "7.00;604.00", "size": "189;15", "children": [{"name": null, "role": "AXStaticText", "description": null, "role_description": "text", "value": "Architecture Contexts", "position": "38.00;604.00", "size": "157;14", "children": []}]}, {"name": null, "role": "AXRow", "description": null, "role_description": "outline row", "value": null, "position": "7.00;619.00", "size": "189;15", "children": [{"name": null, "role": "AXGroup", "description": null, "role_description": "group", "value": null, "position": "7.00;619.00", "size": "189;15", "children": [{"name": null, "role": "AXDisclosureTriangle", "description": null, "role_description": "disclosure triangle", "value": 1, "position": "22.00;619.00", "size": "12;14", "children": []}, {"name": null, "role": "AXStaticText", "description": null, "role_description": "text", "value": "Automated Model Completion", "position": "38.00;619.00", "size": "157;14", "children": []}]}]}, {"name": null, "role": "AXRow", "description": null, "role_description": "outline row", "value": null, "position": "7.00;634.00", "size": "189;15", "children": [{"name": null, "role": "AXStaticText", "description": null, "role_description": "text", "value": "Activities", "position": "51.00;634.00", "size": "144;14", "children": []}]}, {"name": null, "role": "AXRow", "description": null, "role_description": "outline row", "value": null, "position": "7.00;649.00", "size": "189;15", "children": [{"name": null, "role": "AXStaticText", "description": null, "role_description": "text", "value": "Connection Tools", "position": "38.00;649.00", "size": "157;14", "children": []}]}, {"name": null, "role": "AXRow", "description": null, "role_description": "outline row", "value": null, "position": "7.00;664.00", "size": "189;15", "children": [{"name": null, "role": "AXStaticText", "description": null, "role_description": "text", "value": "CSS Theme", "position": "38.00;664.00", "size": "157;14", "children": []}]}, {"name": null, "role": "AXRow", "description": null, "role_description": "outline row", "value": null, "position": "7.00;679.00", "size": "189;15", "children": [{"name": null, "role": "AXGroup", "description": null, "role_description": "group", "value": null, "position": "7.00;679.00", "size": "189;15", "children": [{"name": null, "role": "AXDisclosureTriangle", "description": null, "role_description": "disclosure triangle", "value": 0, "position": "22.00;679.00", "size": "12;14", "children": []}, {"name": null, "role": "AXStaticText", "description": null, "role_description": "text", "value": "Diagrams", "position": "38.00;679.00", "size": "157;14", "children": []}]}]}, {"name": null, "role": "AXRow", "description": null, "role_description": "outline row", "value": null, "position": "7.00;694.00", "size": "189;15", "children": [{"name": null, "role": "AXStaticText", "description": null, "role_description": "text", "value": "Documentation View", "position": "38.00;694.00", "size": "157;14", "children": []}]}, {"name": null, "role": "AXRow", "description": null, "role_description": "outline row", "value": null, "position": "7.00;709.00", "size": "189;15", "children": [{"name": null, "role": "AXStaticText", "description": null, "role_description": "text", "value": "Drag and drop", "position": "38.00;709.00", "size": "157;14", "children": []}]}, {"name": null, "role": "AXRow", "description": null, "role_description": "outline row", "value": null, "position": "7.00;724.00", "size": "189;15", "children": [{"name": null, "role": "AXStaticText", "description": null, "role_description": "text", "value": "Editor", "position": "38.00;724.00", "size": "157;14", "children": []}]}, {"name": null, "role": "AXRow", "description": null, "role_description": "outline row", "value": null, "position": "7.00;739.00", "size": "189;15", "children": [{"name": null, "role": "AXStaticText", "description": null, "role_description": "text", "value": "Editor Welcome Page", "position": "38.00;739.00", "size": "157;14", "children": []}]}, {"name": null, "role": "AXRow", "description": null, "role_description": "outline row", "value": null, "position": "7.00;754.00", "size": "189;15", "children": [{"name": null, "role": "AXGroup", "description": null, "role_description": "group", "value": null, "position": "7.00;754.00", "size": "189;15", "children": [{"name": null, "role": "AXDisclosureTriangle", "description": null, "role_description": "disclosure triangle", "value": 0, "position": "22.00;754.00", "size": "12;14", "children": []}, {"name": null, "role": "AXStaticText", "description": null, "role_description": "text", "value": "Embedded Editors", "position": "38.00;754.00", "size": "157;14", "children": []}]}]}, {"name": null, "role": "AXRow", "description": null, "role_description": "outline row", "value": null, "position": "7.00;769.00", "size": "189;15", "children": [{"name": null, "role": "AXStaticText", "description": null, "role_description": "text", "value": "HTML Export", "position": "38.00;769.00", "size": "157;14", "children": []}]}, {"name": null, "role": "AXRow", "description": null, "role_description": "outline row", "value": null, "position": "7.00;784.00", "size": "189;15", "children": [{"name": null, "role": "AXStaticText", "description": null, "role_description": "text", "value": "Hyperlink Service", "position": "38.00;784.00", "size": "157;14", "children": []}]}, {"name": null, "role": "AXRow", "description": null, "role_description": "outline row", "value": null, "position": "7.00;799.00", "size": "189;15", "children": [{"name": null, "role": "AXStaticText", "description": null, "role_description": "text", "value": "Internationalization", "position": "38.00;799.00", "size": "157;14", "children": []}]}, {"name": null, "role": "AXRow", "description": null, "role_description": "outline row", "value": null, "position": "7.00;814.00", "size": "189;15", "children": [{"name": null, "role": "AXGroup", "description": null, "role_description": "group", "value": null, "position": "7.00;814.00", "size": "189;15", "children": [{"name": null, "role": "AXDisclosureTriangle", "description": null, "role_description": "disclosure triangle", "value": 0, "position": "22.00;814.00", "size": "12;14", "children": []}, {"name": null, "role": "AXStaticText", "description": null, "role_description": "text", "value": "Model Explorer", "position": "38.00;814.00", "size": "157;14", "children": []}]}]}, {"name": null, "role": "AXRow", "description": null, "role_description": "outline row", "value": null, "position": "7.00;829.00", "size": "189;15", "children": [{"name": null, "role": "AXStaticText", "description": null, "role_description": "text", "value": "Model loading", "position": "38.00;829.00", "size": "157;14", "children": []}]}, {"name": null, "role": "AXRow", "description": null, "role_description": "outline row", "value": null, "position": "7.00;844.00", "size": "189;15", "children": [{"name": null, "role": "AXStaticText", "description": null, "role_description": "text", "value": "Multiplicity Editor", "position": "38.00;844.00", "size": "157;14", "children": []}]}, {"name": null, "role": "AXRow", "description": null, "role_description": "outline row", "value": null, "position": "7.00;859.00", "size": "189;15", "children": [{"name": null, "role": "AXGroup", "description": null, "role_description": "group", "value": null, "position": "7.00;859.00", "size": "189;15", "children": [{"name": null, "role": "AXDisclosureTriangle", "description": null, "role_description": "disclosure triangle", "value": 0, "position": "22.00;859.00", "size": "12;14", "children": []}, {"name": null, "role": "AXStaticText", "description": null, "role_description": "text", "value": "NatTable", "position": "38.00;859.00", "size": "157;14", "children": []}]}]}, {"name": null, "role": "AXRow", "description": null, "role_description": "outline row", "value": null, "position": "7.00;874.00", "size": "189;15", "children": [{"name": null, "role": "AXStaticText", "description": null, "role_description": "text", "value": "Navigation", "position": "38.00;874.00", "size": "157;14", "children": []}]}, {"name": null, "role": "AXRow", "description": null, "role_description": "outline row", "value": null, "position": "7.00;889.00", "size": "189;15", "children": [{"name": null, "role": "AXStaticText", "description": null, "role_description": "text", "value": "Navigation Service", "position": "38.00;889.00", "size": "157;14", "children": []}]}, {"name": null, "role": "AXRow", "description": null, "role_description": "outline row", "value": null, "position": "7.00;904.00", "size": "189;15", "children": [{"name": null, "role": "AXStaticText", "description": null, "role_description": "text", "value": "New Child", "position": "38.00;904.00", "size": "157;14", "children": []}]}, {"name": null, "role": "AXRow", "description": null, "role_description": "outline row", "value": null, "position": "7.00;919.00", "size": "189;15", "children": [{"name": null, "role": "AXGroup", "description": null, "role_description": "group", "value": null, "position": "7.00;919.00", "size": "189;15", "children": [{"name": null, "role": "AXDisclosureTriangle", "description": null, "role_description": "disclosure triangle", "value": 0, "position": "22.00;919.00", "size": "12;14", "children": []}, {"name": null, "role": "AXStaticText", "description": null, "role_description": "text", "value": "Paste", "position": "38.00;919.00", "size": "157;14", "children": []}]}]}, {"name": null, "role": "AXRow", "description": null, "role_description": "outline row", "value": null, "position": "7.00;934.00", "size": "189;15", "children": [{"name": null, "role": "AXStaticText", "description": null, "role_description": "text", "value": "Pathmaps", "position": "38.00;934.00", "size": "157;14", "children": []}]}, {"name": null, "role": "AXRow", "description": null, "role_description": "outline row", "value": null, "position": "7.00;949.00", "size": "189;15", "children": [{"name": null, "role": "AXStaticText", "description": null, "role_description": "text", "value": "Printing", "position": "38.00;949.00", "size": "157;14", "children": []}]}, {"name": null, "role": "AXRow", "description": null, "role_description": "outline row", "value": null, "position": "7.00;964.00", "size": "189;15", "children": [{"name": null, "role": "AXGroup", "description": null, "role_description": "group", "value": null, "position": "7.00;964.00", "size": "189;15", "children": [{"name": null, "role": "AXDisclosureTriangle", "description": null, "role_description": "disclosure triangle", "value": 0, "position": "22.00;964.00", "size": "12;14", "children": []}, {"name": null, "role": "AXStaticText", "description": null, "role_description": "text", "value": "Profile Application", "position": "38.00;964.00", "size": "157;14", "children": []}]}]}, {"name": null, "role": "AXRow", "description": null, "role_description": "outline row", "value": null, "position": "7.00;979.00", "size": "189;15", "children": [{"name": null, "role": "AXStaticText", "description": null, "role_description": "text", "value": "Properties UI", "position": "38.00;979.00", "size": "157;14", "children": []}]}, {"name": null, "role": "AXRow", "description": null, "role_description": "outline row", "value": null, "position": "7.00;994.00", "size": "189;15", "children": [{"name": null, "role": "AXGroup", "description": null, "role_description": "group", "value": null, "position": "7.00;994.00", "size": "189;15", "children": [{"name": null, "role": "AXDisclosureTriangle", "description": null, "role_description": "disclosure triangle", "value": 0, "position": "22.00;994.00", "size": "12;14", "children": []}, {"name": null, "role": "AXStaticText", "description": null, "role_description": "text", "value": "Properties views", "position": "38.00;994.00", "size": "157;14", "children": []}]}]}, {"name": null, "role": "AXRow", "description": null, "role_description": "outline row", "value": null, "position": "7.00;1009.00", "size": "189;15", "children": [{"name": null, "role": "AXStaticText", "description": null, "role_description": "text", "value": "Resize Binding", "position": "38.00;1009.00", "size": "157;14", "children": []}]}, {"name": null, "role": "AXRow", "description": null, "role_description": "outline row", "value": null, "position": "7.00;1024.00", "size": "189;15", "children": [{"name": null, "role": "AXStaticText", "description": null, "role_description": "text", "value": "Rich text", "position": "38.00;1024.00", "size": "157;14", "children": []}]}, {"name": null, "role": "AXRow", "description": null, "role_description": "outline row", "value": null, "position": "7.00;1039.00", "size": "189;15", "children": [{"name": null, "role": "AXStaticText", "description": null, "role_description": "text", "value": "SashWindows Tab Tooltips", "position": "38.00;1039.00", "size": "157;14", "children": []}]}, {"name": null, "role": "AXRow", "description": null, "role_description": "outline row", "value": null, "position": "7.00;1054.00", "size": "189;15", "children": [{"name": null, "role": "AXStaticText", "description": null, "role_description": "text", "value": "UML ElementType", "position": "38.00;1054.00", "size": "157;14", "children": []}]}, {"name": null, "role": "AXRow", "description": null, "role_description": "outline row", "value": null, "position": "7.00;1069.00", "size": "189;15", "children": [{"name": null, "role": "AXStaticText", "description": null, "role_description": "text", "value": "UML Naming Strategy", "position": "38.00;1069.00", "size": "157;14", "children": []}]}, {"name": null, "role": "AXRow", "description": null, "role_description": "outline row", "value": null, "position": "7.00;1084.00", "size": "189;15", "children": [{"name": null, "role": "AXStaticText", "description": null, "role_description": "text", "value": "Validation preferences", "position": "38.00;1084.00", "size": "157;14", "children": []}]}, {"name": null, "role": "AXRow", "description": null, "role_description": "outline row", "value": null, "position": "7.00;1099.00", "size": "189;15", "children": [{"name": null, "role": "AXGroup", "description": null, "role_description": "group", "value": null, "position": "7.00;1099.00", "size": "189;15", "children": [{"name": null, "role": "AXDisclosureTriangle", "description": null, "role_description": "disclosure triangle", "value": 0, "position": "9.00;1099.00", "size": "12;14", "children": []}, {"name": null, "role": "AXStaticText", "description": null, "role_description": "text", "value": "Plug-in Development", "position": "25.00;1099.00", "size": "170;14", "children": []}]}]}, {"name": null, "role": "AXRow", "description": null, "role_description": "outline row", "value": null, "position": "7.00;1114.00", "size": "189;15", "children": [{"name": null, "role": "AXGroup", "description": null, "role_description": "group", "value": null, "position": "7.00;1114.00", "size": "189;15", "children": [{"name": null, "role": "AXDisclosureTriangle", "description": null, "role_description": "disclosure triangle", "value": 0, "position": "9.00;1114.00", "size": "12;14", "children": []}, {"name": null, "role": "AXStaticText", "description": null, "role_description": "text", "value": "Run/Debug", "position": "25.00;1114.00", "size": "170;14", "children": []}]}]}, {"name": null, "role": "AXRow", "description": null, "role_description": "outline row", "value": null, "position": "7.00;1129.00", "size": "189;15", "children": [{"name": null, "role": "AXGroup", "description": null, "role_description": "group", "value": null, "position": "7.00;1129.00", "size": "189;15", "children": [{"name": null, "role": "AXDisclosureTriangle", "description": null, "role_description": "disclosure triangle", "value": 0, "position": "9.00;1129.00", "size": "12;14", "children": []}, {"name": null, "role": "AXStaticText", "description": null, "role_description": "text", "value": "Version Control (Team)", "position": "25.00;1129.00", "size": "170;14", "children": []}]}]}, {"name": null, "role": "AXColumn", "description": null, "role_description": "column", "value": null, "position": "7.00;-161.00", "size": "189;1305", "children": []}]}, {"name": null, "role": "AXScrollBar", "description": null, "role_description": "scroll bar", "value": 0.0, "position": "7.00;945.00", "size": "166;16", "children": [{"name": null, "role": "AXValueIndicator", "description": null, "role_description": "value indicator", "value": 0.0, "position": "8.00;949.00", "size": "144;12", "children": []}, {"name": null, "role": "AXButton", "description": null, "role_description": "increment arrow button", "value": null, "position": "7.00;945.00", "size": "0;0", "children": []}, {"name": null, "role": "AXButton", "description": null, "role_description": "decrement arrow button", "value": null, "position": "7.00;945.00", "size": "0;0", "children": []}, {"name": null, "role": "AXButton", "description": null, "role_description": "increment page button", "value": null, "position": "152.50;949.00", "size": "20;12", "children": []}, {"name": null, "role": "AXButton", "description": null, "role_description": "decrement page button", "value": null, "position": "7.00;949.00", "size": "1;12", "children": []}]}, {"name": null, "role": "AXScrollBar", "description": null, "role_description": "scroll bar", "value": 0.5459057071960298, "position": "157.00;59.00", "size": "16;902", "children": [{"name": null, "role": "AXValueIndicator", "description": null, "role_description": "value indicator", "value": 0.5459057071960298, "position": "161.00;211.50", "size": "12;622", "children": []}, {"name": null, "role": "AXButton", "description": null, "role_description": "increment arrow button", "value": null, "position": "157.00;59.00", "size": "0;0", "children": []}, {"name": null, "role": "AXButton", "description": null, "role_description": "decrement arrow button", "value": null, "position": "157.00;59.00", "size": "0;0", "children": []}, {"name": null, "role": "AXButton", "description": null, "role_description": "increment page button", "value": null, "position": "161.00;834.00", "size": "12;127", "children": []}, {"name": null, "role": "AXButton", "description": null, "role_description": "decrement page button", "value": null, "position": "161.00;59.00", "size": "12;152", "children": []}]}]}, {"name": "type_filter_text", "role": "AXTextField", "description": null, "role_description": "search text field", "value": "", "position": "7.00;35.00", "size": "166;19", "children": []}, {"name": null, "role": "AXButton", "description": null, "role_description": "close button", "value": null, "position": "7.00;6.00", "size": "14;16", "children": []}, {"name": null, "role": "AXButton", "description": null, "role_description": "zoom button", "value": null, "position": "47.00;6.00", "size": "14;16", "children": [{"name": null, "role": "AXGroup", "description": null, "role_description": "group", "value": null, "position": "47.00;6.00", "size": "14;16", "children": [{"name": null, "role": "AXGroup", "description": null, "role_description": "group", "value": null, "position": "47.00;6.00", "size": "14;16", "children": []}]}]}, {"name": null, "role": "AXButton", "description": null, "role_description": "minimize button", "value": null, "position": "27.00;6.00", "size": "14;16", "children": []}, {"name": null, "role": "AXStaticText", "description": null, "role_description": "text", "value": "Preferences", "position": "456.00;5.00", "size": "83;16", "children": []}]}